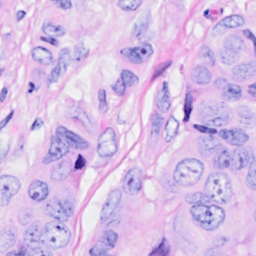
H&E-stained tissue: Breast